Question: I'm having trouble debugging why the processing of my file upload is not working. I've created a HTML5 file uploader on my page which calls my upload.php.
'''
// File should be saved in same folder as upload.php
$uploaddir = '/';
$uploadfile = $uploaddir . basename($_FILES['fileToUpload']['name']);
echo '<pre>';
if (move_uploaded_file($_FILES['fileToUpload']['tmp_name'], $uploadfile)) {
echo "File is valid, and was successfully uploaded.
";
} else {
echo "Possible file upload attack!
";
}
echo 'Here is some more debugging info:';
print_r($_FILES);
print "</pre>";
'''

I've made sure to set the permissions on the folder where my upload.php resides and where the file should be save to 777.
Is there any way to get more information about why the file was not saved to help me understand what i did wrong ?
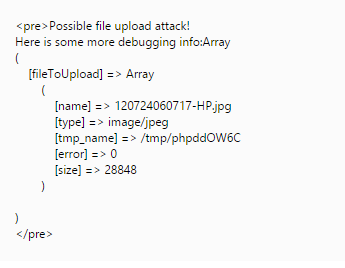
Answer: '''
// File should be saved in same folder as upload.php
$uploaddir = '/';
'''
'/something' is an <URL>. The webserver process most likely doesn't have write permissions there.
Take a look at the __DIR__ "constant" at <URL>